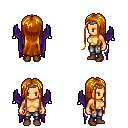
a pixel art fantasy rpg character, female body template, human, tanned skin, purple wings, metal pants, dark blonde extra-long hairstyle, iron tiara, brown shoes, four views (front, back, left, right), 2x2 character sprite sheet, small pixel art, hard edges, no anti-aliasing